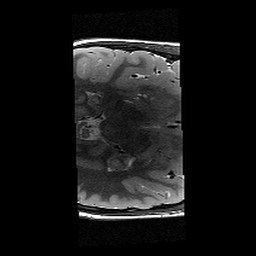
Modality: T2w
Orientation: axial
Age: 9
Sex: male
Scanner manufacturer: siemens
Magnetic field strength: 3 T
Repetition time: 9.23 s
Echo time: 0.067 s